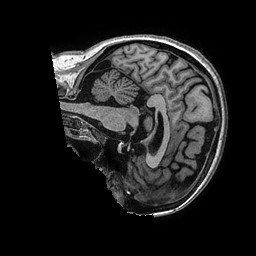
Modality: T1w
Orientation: sagittal
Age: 34
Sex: female
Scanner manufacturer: ge
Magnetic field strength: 3 T
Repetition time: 0.006952 s
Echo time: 0.00292 s